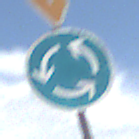
Verkehrszeichen: Kreisverkehr
Zusatzzeichen oben: VorfahrtGewaehren
Umgebung: Outdoor, Nature
Tageszeit: Midday
Wetter: PartlyCloudy
Licht: Natural
Jahreszeit: NotSpecified
Kontrast: HighContrast